Question: What font is Cool Jazz?
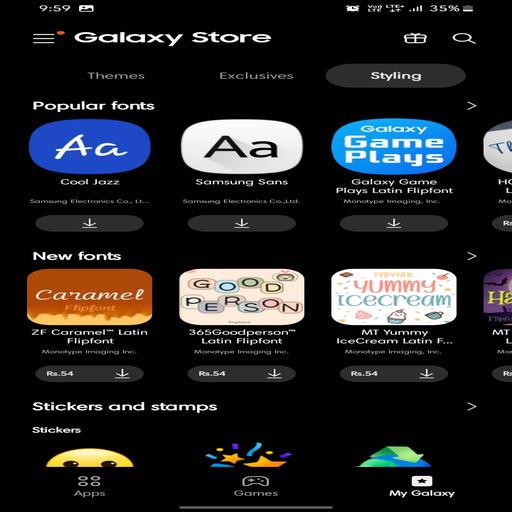
Answer: Samsung Electronics Co, Ltd.